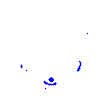
Particle: electron